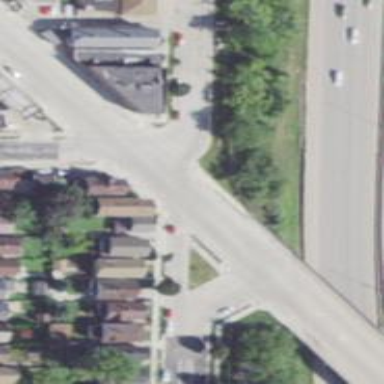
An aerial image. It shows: Unmarked crossing on footway.